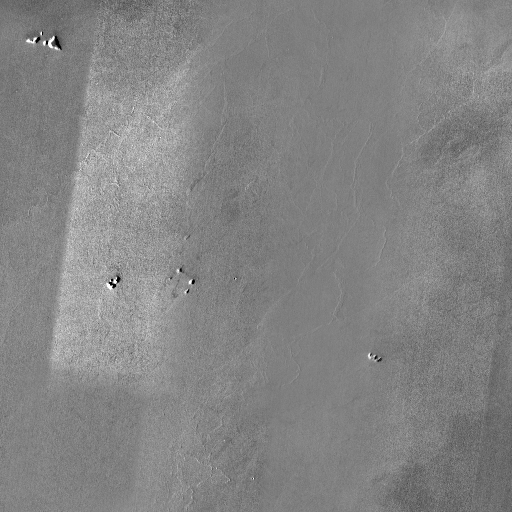
Crater classes present: Background